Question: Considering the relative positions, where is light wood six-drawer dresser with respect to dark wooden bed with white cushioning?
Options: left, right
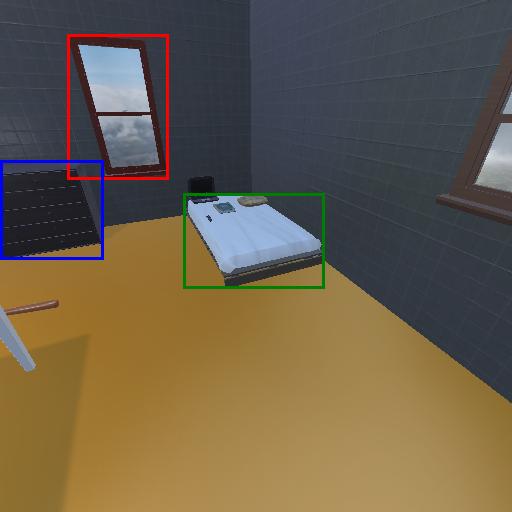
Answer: left